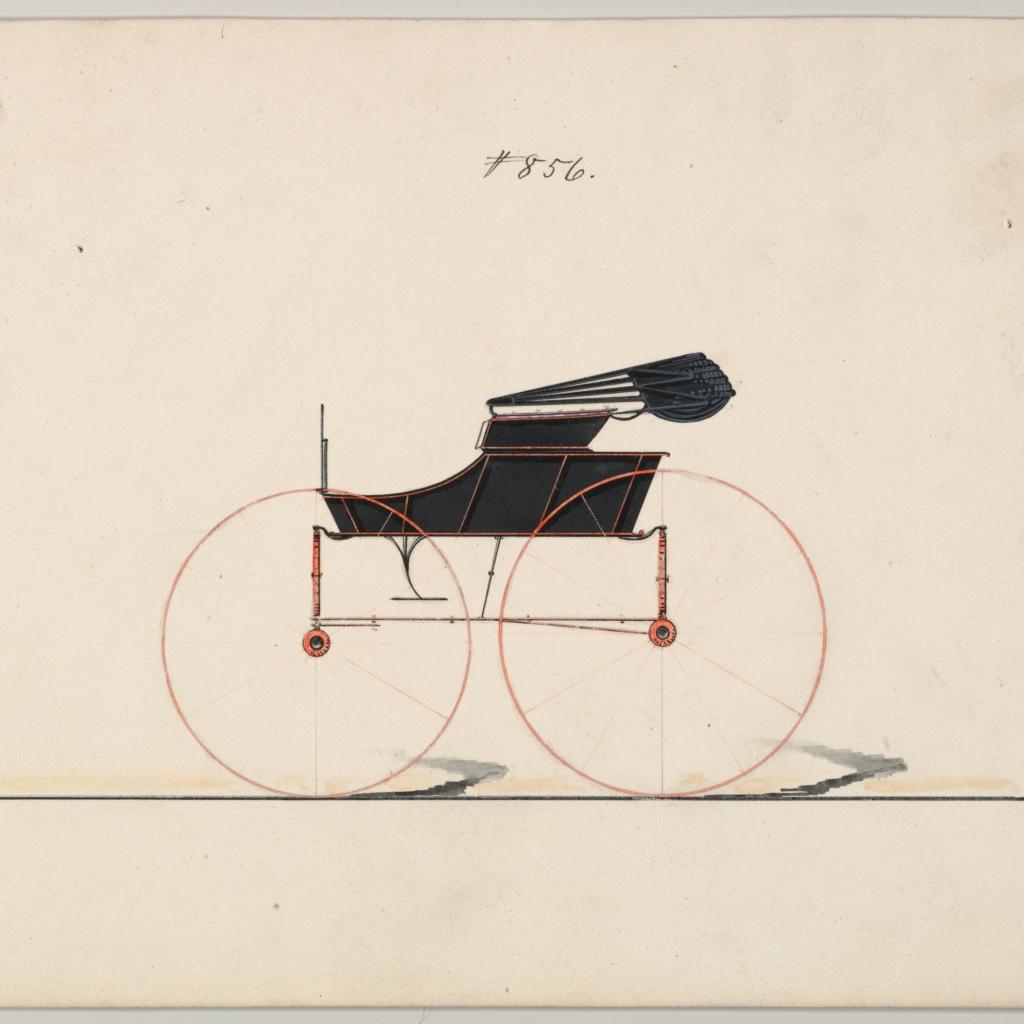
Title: Design for Wagon, no. 856
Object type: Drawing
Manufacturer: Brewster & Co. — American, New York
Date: ca. 1860
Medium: Pen and black ink, watercolor and gouache
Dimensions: sheet: 6 1/4 x 9 1/2 in. (15.9 x 24.1 cm)
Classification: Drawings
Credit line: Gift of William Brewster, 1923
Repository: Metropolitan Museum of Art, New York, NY